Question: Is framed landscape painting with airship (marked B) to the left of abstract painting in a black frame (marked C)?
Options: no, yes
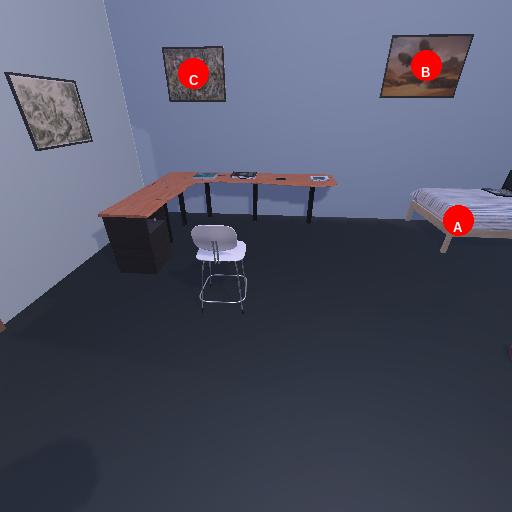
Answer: no